Current action and preconditions to check: trajectory_clear

Your task: For each precondition in the list above, predict whether it will hold at this action.

Consider the current scene as observed from the mobile robot's camera, and analyze the predicted future states of all dynamic agents (e.g., people, animals, vehicles, or any moving entities) within the NEXT SECOND.

IMPORTANT: Only answer "very likely" if you are absolutely certain—based on strong, clear evidence—that a dynamic agent will violate the precondition in the predicted future state. Do NOT answer "very likely" for unlikely, ambiguous, or low-probability risks.

Ask yourself for each precondition: Is there a high probability, with clear and convincing evidence, that the predicted future states of any dynamic agent will interfere with the predicted future state of the currently executing action within the NEXT SECOND, causing that precondition to fail?

Assess the risk level based on these predictions. Use "likely" or "very likely" if motions create a clear risk of interference.

Use "neutral" or "improbable" if agents are nearby but their predicted paths are clearly diverging or non-conflicting.

Failure Risk Categories: "very improbable", "improbable", "neutral", "likely", "very likely"

Answer Format: Output ONLY the probability_of_failure value from these categories: "very improbable", "improbable", "neutral", "likely", "very likely"

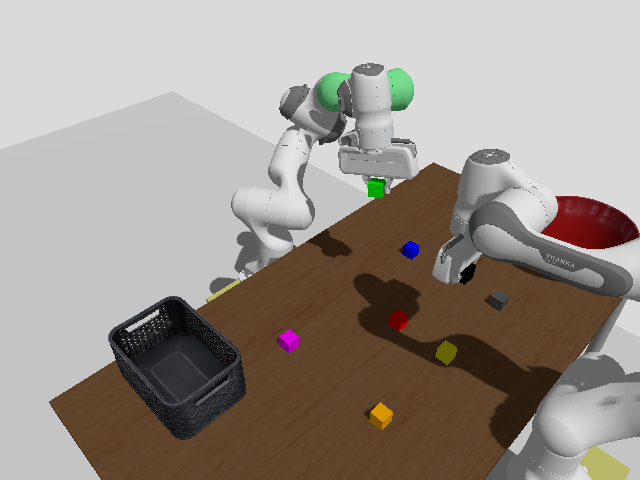

Answer: very improbable